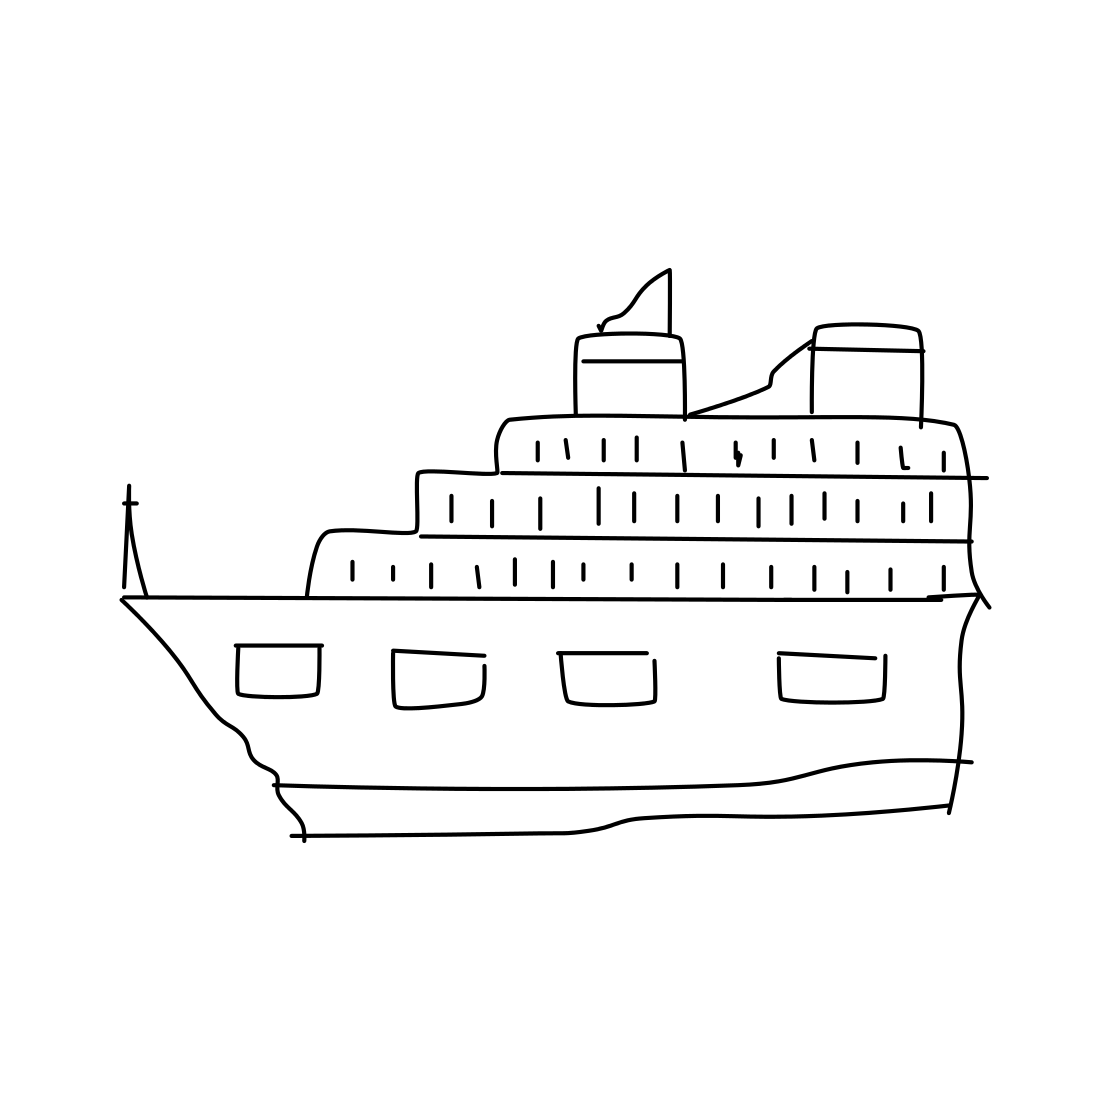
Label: ship